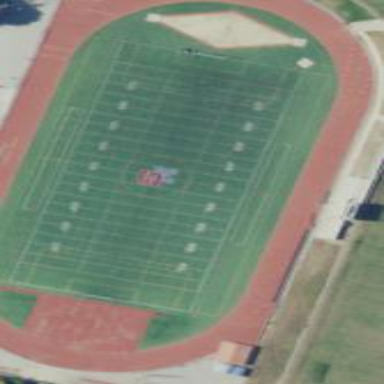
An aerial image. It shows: American football pitch with artificial turf.